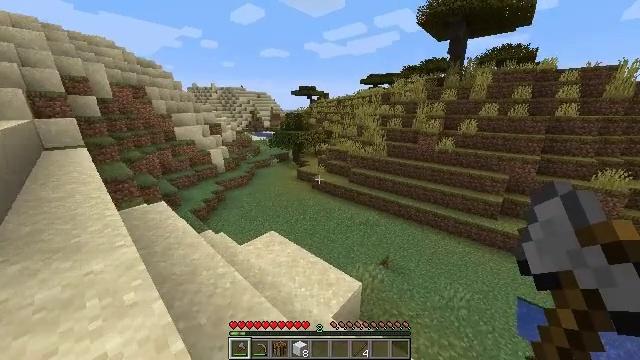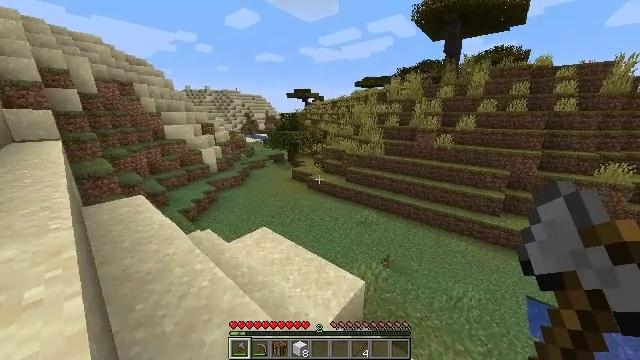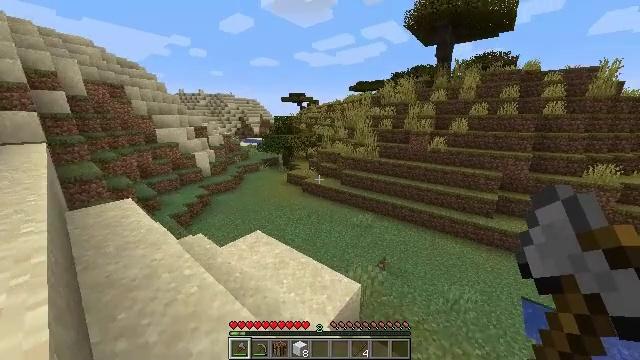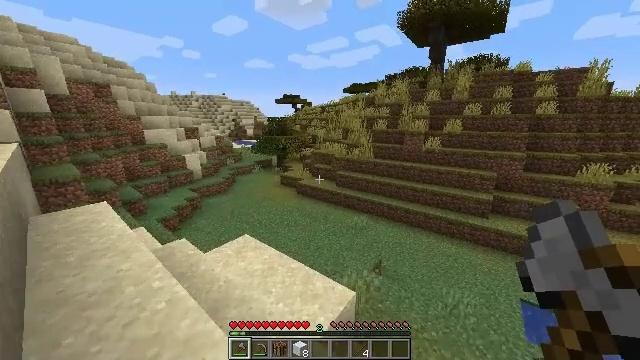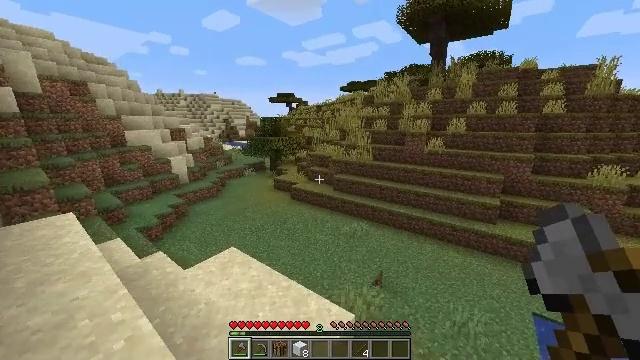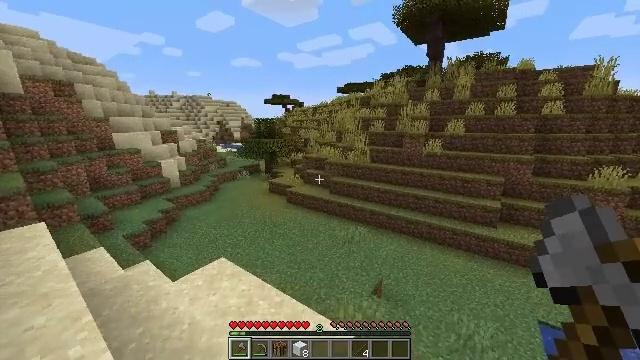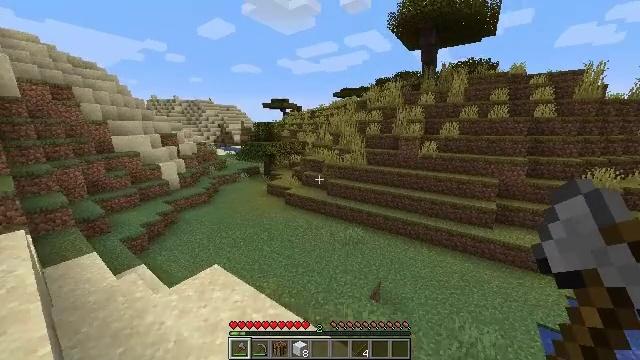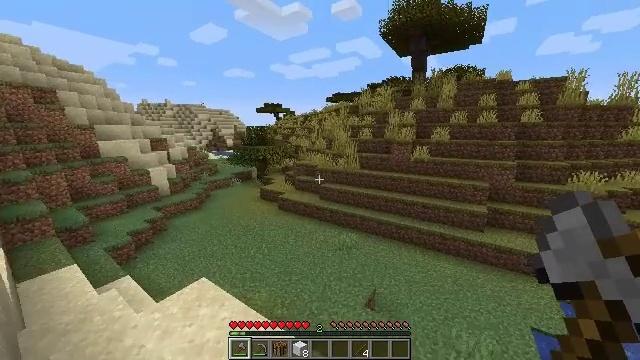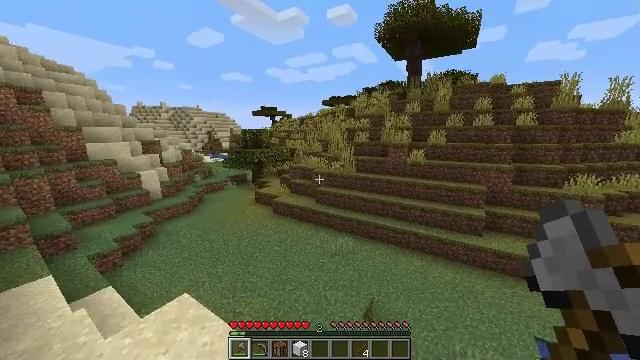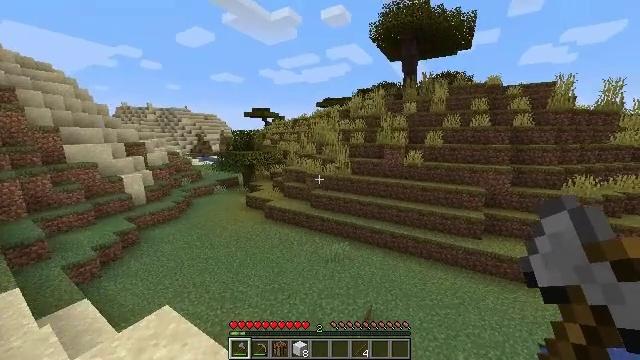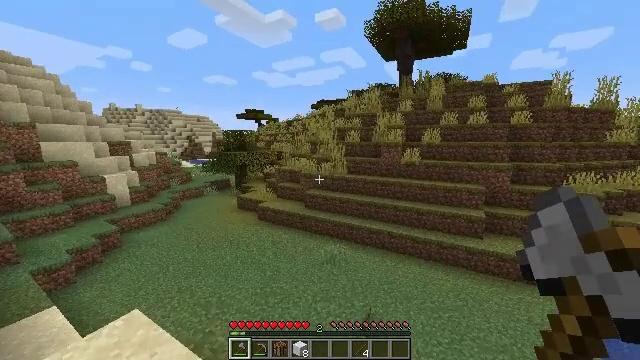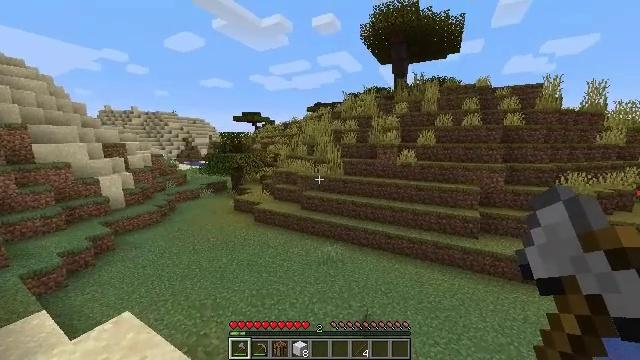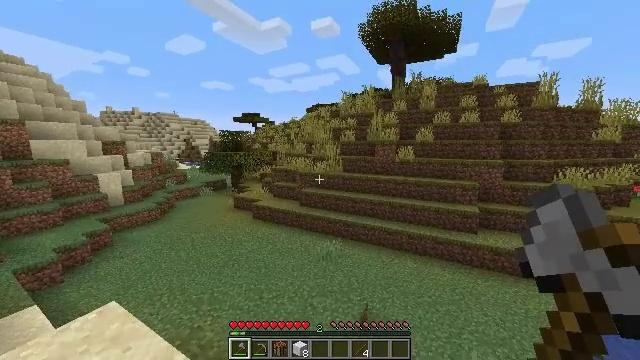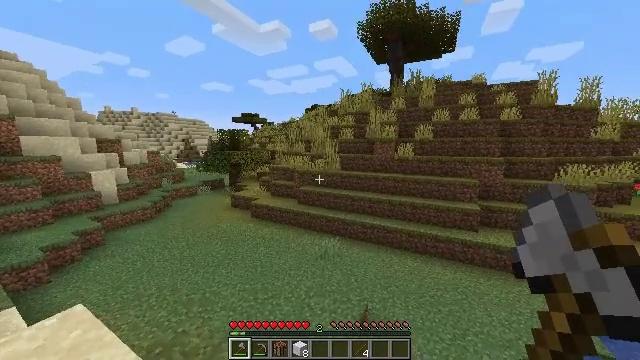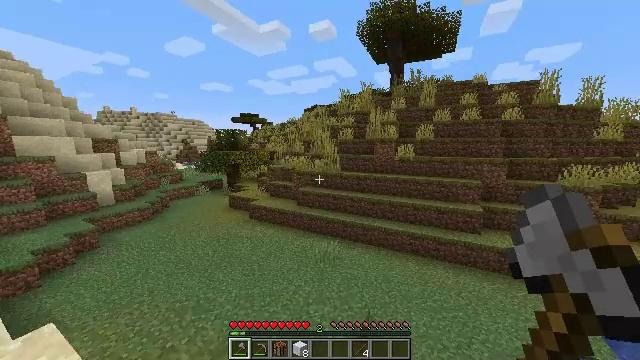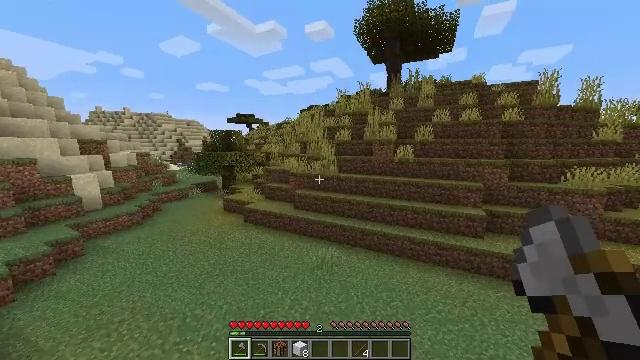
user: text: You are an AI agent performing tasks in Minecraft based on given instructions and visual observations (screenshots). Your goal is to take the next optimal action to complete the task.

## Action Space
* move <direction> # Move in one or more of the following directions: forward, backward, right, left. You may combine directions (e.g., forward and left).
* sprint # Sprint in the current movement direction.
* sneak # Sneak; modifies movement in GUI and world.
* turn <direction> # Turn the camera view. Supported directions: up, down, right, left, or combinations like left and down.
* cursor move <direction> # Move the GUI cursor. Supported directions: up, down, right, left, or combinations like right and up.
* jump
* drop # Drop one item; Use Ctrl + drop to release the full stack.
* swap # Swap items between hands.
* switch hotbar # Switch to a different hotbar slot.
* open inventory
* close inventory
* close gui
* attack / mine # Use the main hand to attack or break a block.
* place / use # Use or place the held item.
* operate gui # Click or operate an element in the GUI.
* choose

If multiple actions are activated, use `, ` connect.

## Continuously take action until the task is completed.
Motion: motion action
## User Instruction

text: Break the acacia log from the tree.
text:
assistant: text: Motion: move forward, sprint, turn right and up
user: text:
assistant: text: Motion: move forward, sprint, turn right and up
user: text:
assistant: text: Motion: move forward, sprint, turn right
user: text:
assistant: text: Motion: move forward, sprint
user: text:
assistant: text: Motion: move forward, sprint
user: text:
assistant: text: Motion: move forward, sprint
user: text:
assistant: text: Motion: move forward, sprint, turn right and up
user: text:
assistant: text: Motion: move forward, sprint, turn right
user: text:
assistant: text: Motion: move forward, sprint, turn right
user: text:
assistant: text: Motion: move forward, sprint, turn right
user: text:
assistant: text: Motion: move forward, sprint
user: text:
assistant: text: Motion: move forward, sprint
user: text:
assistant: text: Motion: move forward, sprint
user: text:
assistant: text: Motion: move forward, sprint
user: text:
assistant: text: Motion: move forward, sprint
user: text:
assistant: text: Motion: move forward, sprint, turn right
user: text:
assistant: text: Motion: move forward, sprint, turn right
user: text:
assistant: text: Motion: move forward, sprint, turn right and up
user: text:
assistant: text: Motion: move forward, sprint
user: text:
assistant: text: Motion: move forward, sprint
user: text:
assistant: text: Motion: move forward, sprint
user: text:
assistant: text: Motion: move forward, sprint
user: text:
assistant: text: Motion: move forward, sprint
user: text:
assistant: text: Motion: move forward, sprint
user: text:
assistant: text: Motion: move forward, sprint
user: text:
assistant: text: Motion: move forward, sprint
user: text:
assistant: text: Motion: move forward, sprint
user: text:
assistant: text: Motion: move forward, sprint
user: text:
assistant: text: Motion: move forward, sprint
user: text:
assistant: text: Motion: move forward, sprint